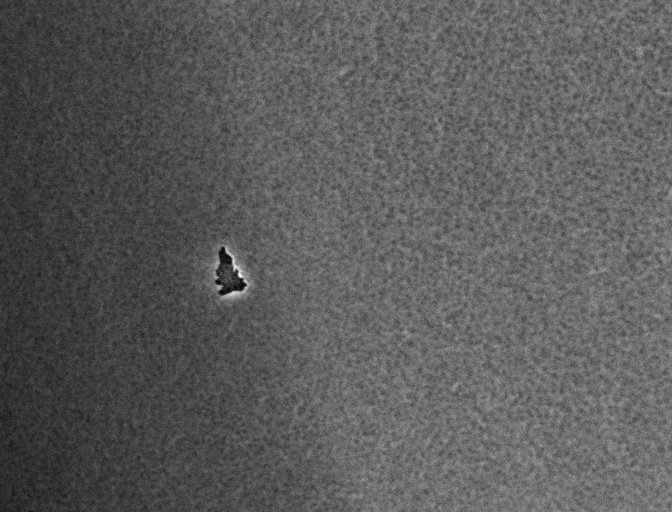
Phase contrast microscopy, 20x objective, 3 h incubation